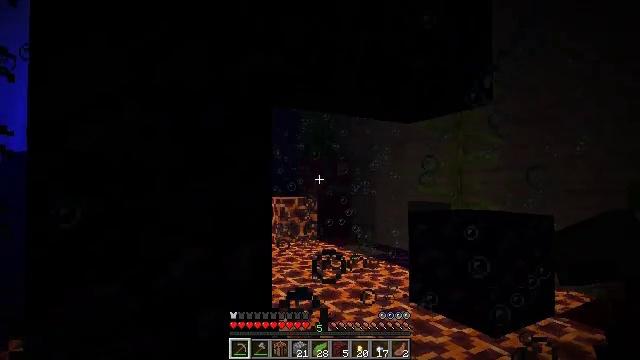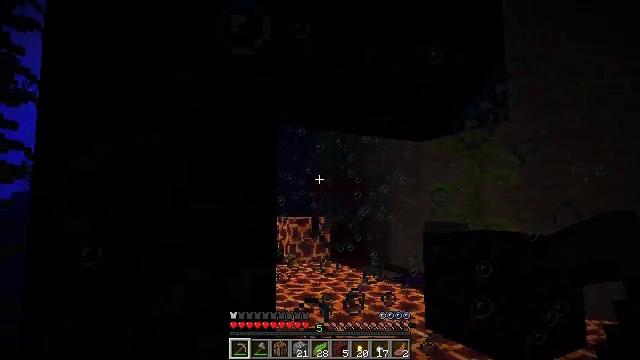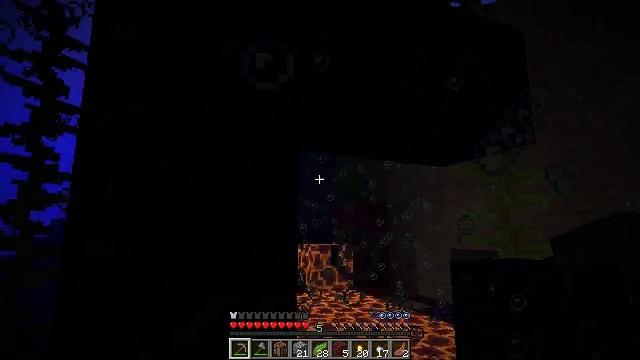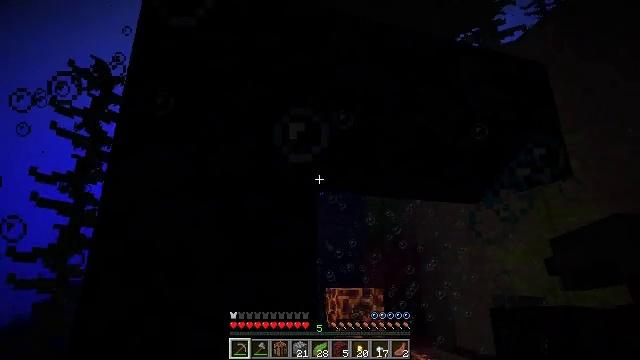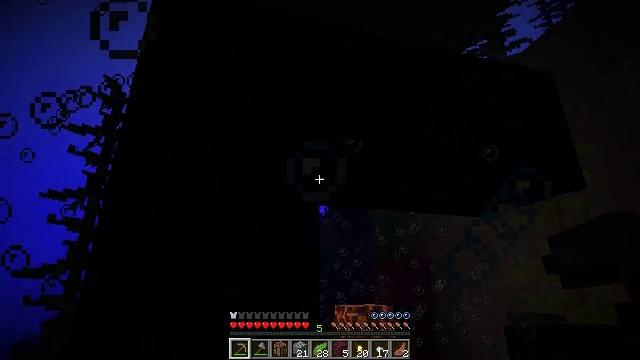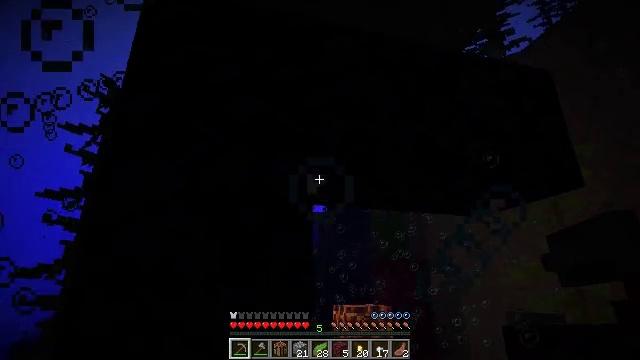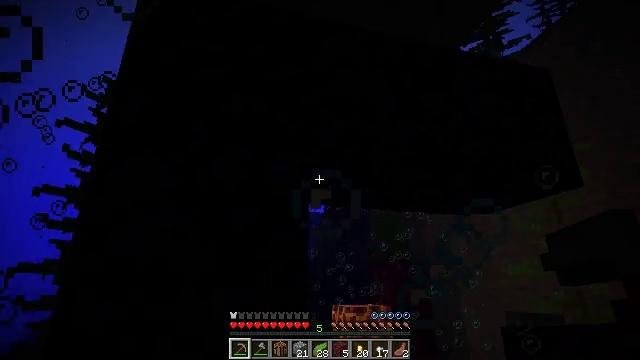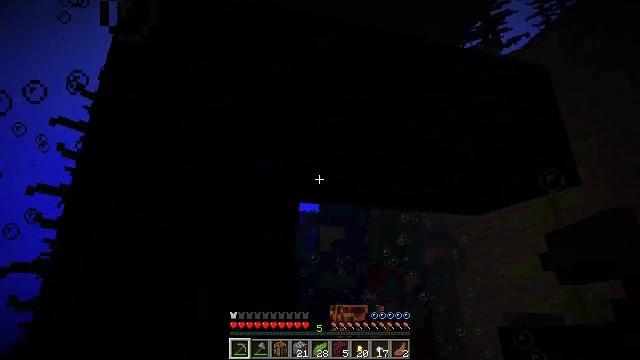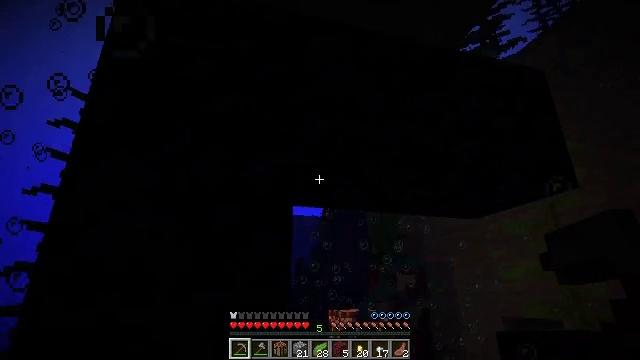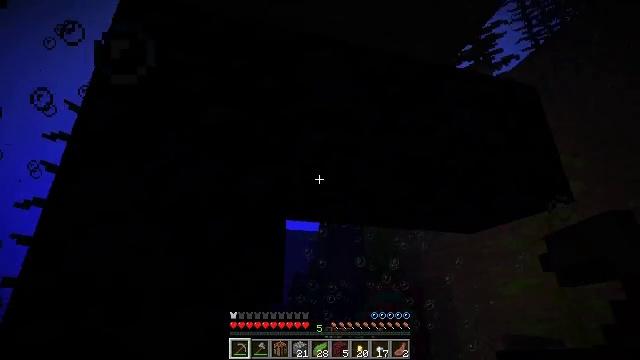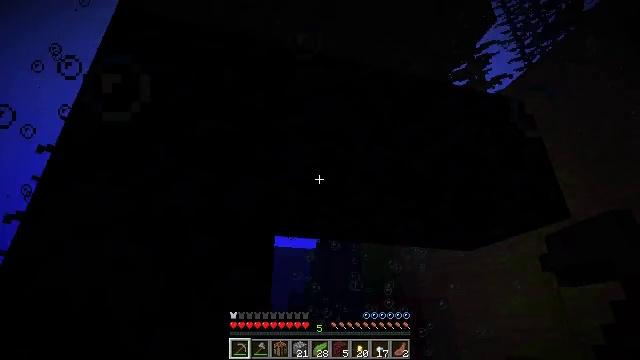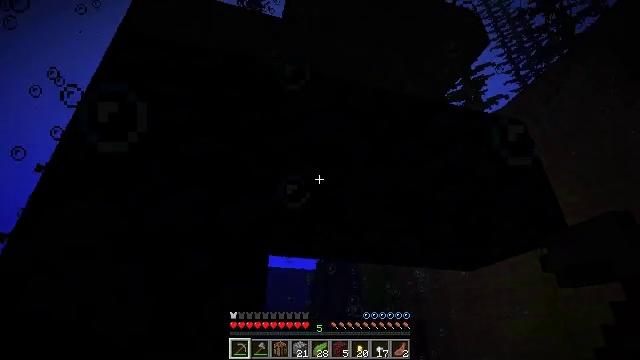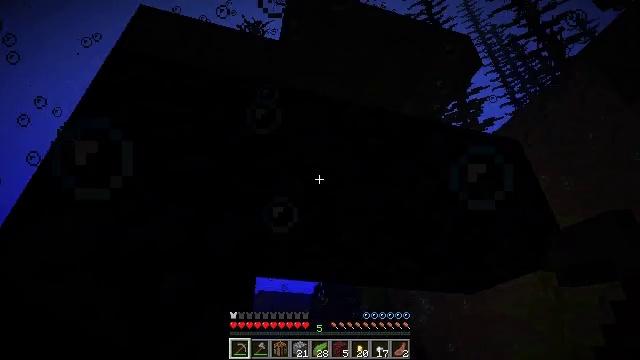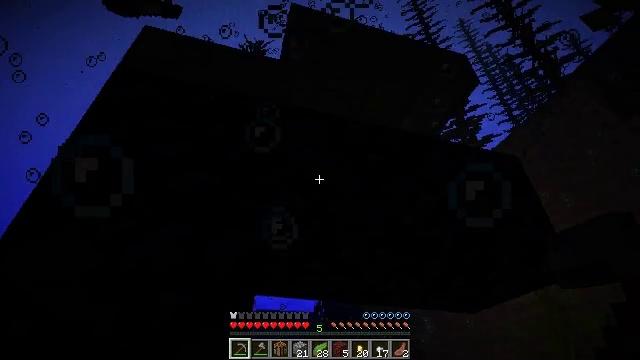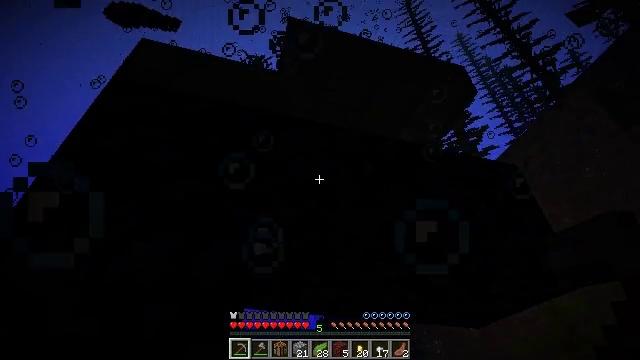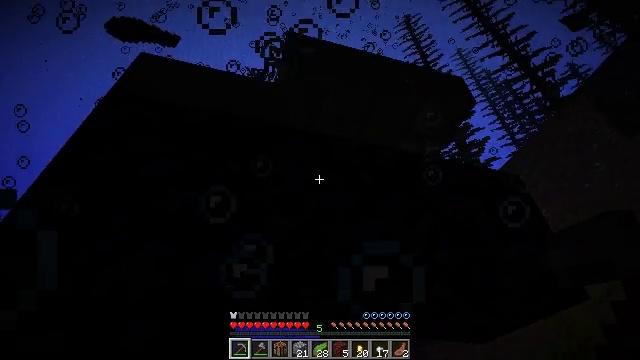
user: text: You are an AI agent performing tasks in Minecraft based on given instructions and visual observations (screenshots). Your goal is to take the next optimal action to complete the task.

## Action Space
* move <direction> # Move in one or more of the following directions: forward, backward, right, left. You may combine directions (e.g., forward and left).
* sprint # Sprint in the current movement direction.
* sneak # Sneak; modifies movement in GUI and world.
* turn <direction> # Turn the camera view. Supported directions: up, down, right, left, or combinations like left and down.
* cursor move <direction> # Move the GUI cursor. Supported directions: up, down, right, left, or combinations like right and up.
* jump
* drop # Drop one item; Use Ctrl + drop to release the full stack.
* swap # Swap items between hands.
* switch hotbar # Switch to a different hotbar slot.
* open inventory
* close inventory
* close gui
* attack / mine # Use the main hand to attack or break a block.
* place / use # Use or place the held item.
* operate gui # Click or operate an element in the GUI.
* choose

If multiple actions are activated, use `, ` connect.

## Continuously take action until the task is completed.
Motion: motion action
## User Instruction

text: Dive and mine the kelp.
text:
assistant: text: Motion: move forward and move right, sneak, turn left and up
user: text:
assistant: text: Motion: move forward and move right, sneak, turn left and up
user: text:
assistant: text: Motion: move forward and move right, sneak, turn left and up
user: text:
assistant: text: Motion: move forward and move right, sneak, turn left and up
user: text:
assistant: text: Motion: move forward and move right, sneak
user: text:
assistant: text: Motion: move forward and move right, sneak
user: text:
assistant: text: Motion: move forward and move right, sneak
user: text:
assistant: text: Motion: move forward and move right, sneak
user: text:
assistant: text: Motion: move forward and move right, sneak, turn up
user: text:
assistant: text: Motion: move forward and move right, sneak, turn up
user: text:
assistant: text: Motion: move forward and move right, sneak, turn up
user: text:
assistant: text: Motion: move forward and move right, sneak, turn up
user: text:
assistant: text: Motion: move forward and move right, sneak, turn up
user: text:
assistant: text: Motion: move forward and move right, sneak, turn up
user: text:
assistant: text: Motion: move forward and move right, sneak, turn up
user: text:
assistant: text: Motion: move forward and move right, sneak, turn up
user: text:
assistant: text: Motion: move forward and move right, sneak
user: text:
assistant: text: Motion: move forward and move right, sneak
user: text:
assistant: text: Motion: move forward and move right, sneak
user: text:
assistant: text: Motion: move forward and move right, sneak
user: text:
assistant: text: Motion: move forward and move right, sneak
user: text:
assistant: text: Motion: move forward and move right, sneak
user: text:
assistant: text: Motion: move forward and move right, sneak
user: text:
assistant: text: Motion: move forward and move right, sneak
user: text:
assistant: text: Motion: move forward and move right, sneak
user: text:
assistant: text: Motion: move forward and move right, sneak, turn left
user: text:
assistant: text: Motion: move forward and move right, sneak, turn left
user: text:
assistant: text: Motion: move forward and move right, sneak, turn left
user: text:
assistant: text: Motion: move forward and move right, sneak
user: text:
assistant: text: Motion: move forward and move right, sneak